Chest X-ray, AP view. Patient: 51 years old, sex M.
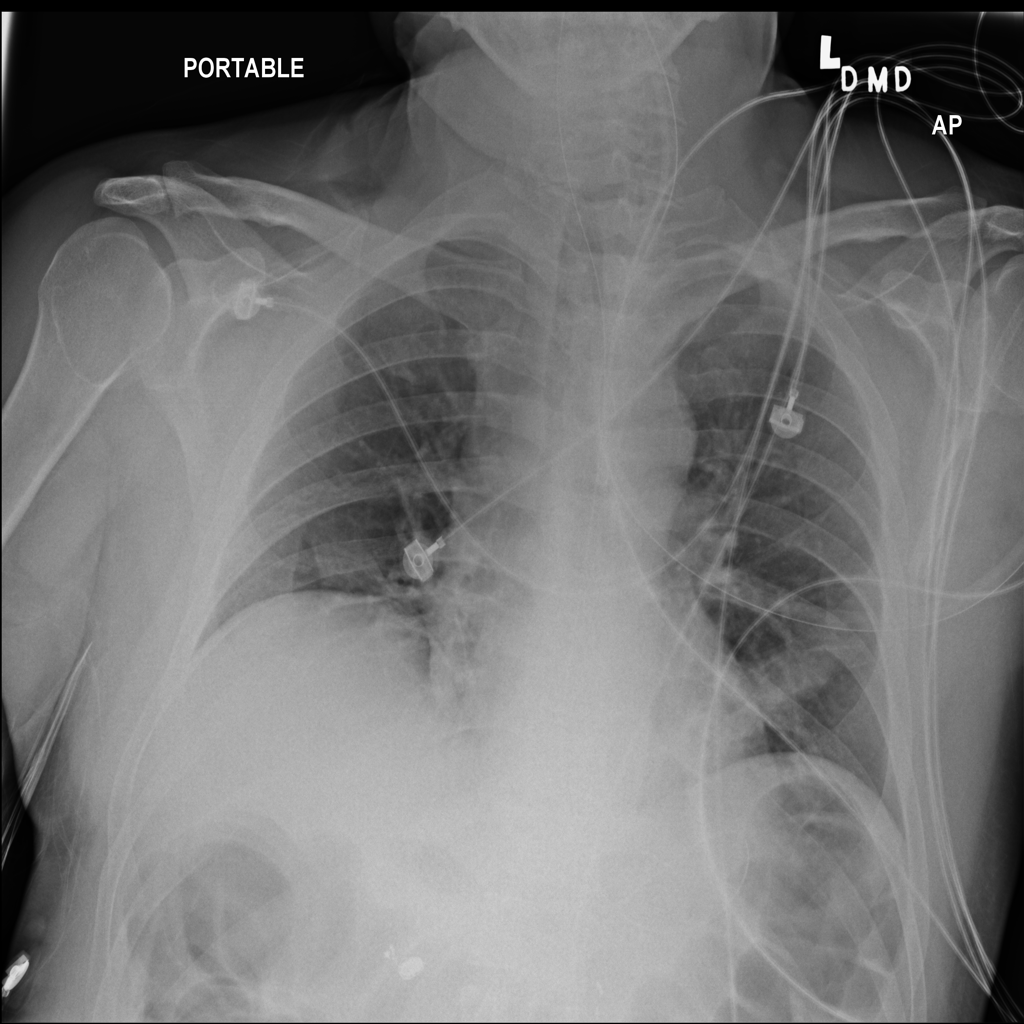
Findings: Atelectasis